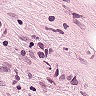
Metastatic tissue present: yes